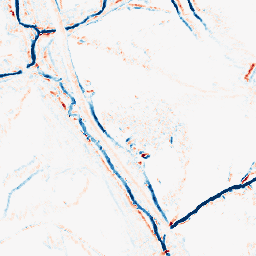
Category: morphological
Decomposition family: morphological_diamond
Decomposition parameters: operation: average
radius: 3
Upsampling method: area
Upsampling parameters: scale: 2
Upsampling scale: 2